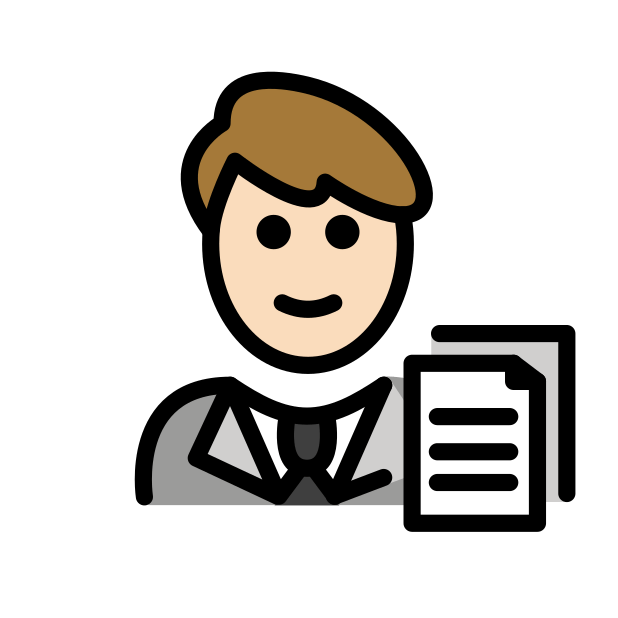
man office worker: light skin tone